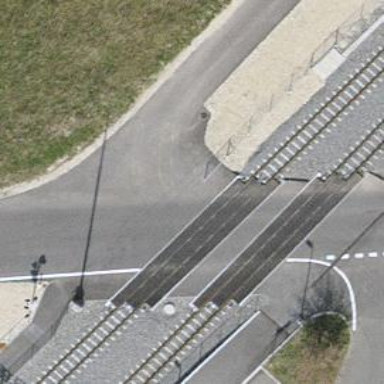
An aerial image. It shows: Railway level crossing.